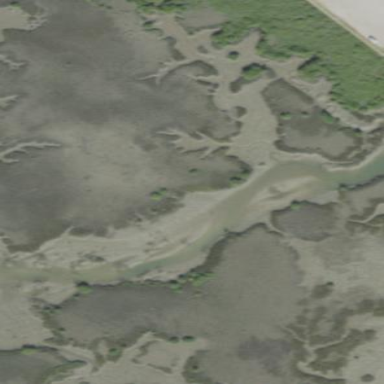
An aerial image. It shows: Saltmarsh wetland.